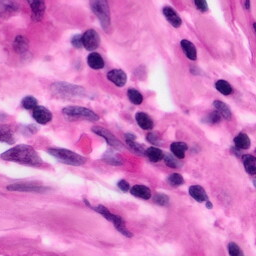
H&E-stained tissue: Pancreatic